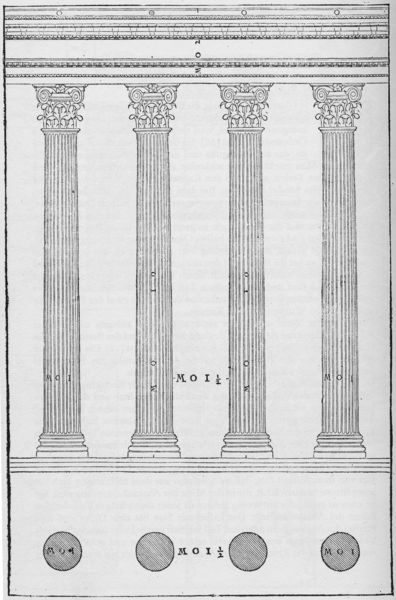
Titel: I Quattro Libri della Architettura, Buch I, Kap. 18 Von der kompositen Ordnung (Kolonnade)
Künstler: Andrea Palladio
Institution: (Seriendruck)
Schlagwörter: dunkel, grau, hell, schwarz, skizze, säule, säulen, weiss, zeichnung, dach, ornament, architektur, sockel, decke, front, kreis, rund, kanneliert, ansicht, bogen, studie, treppe, detail, ornamente, streifen, stufe, stufen, plinthe, vier, antike, motiv, kloster, draufsicht, druck, schnitt, schwarz weiss, buchstaben, kreise, beschriftung, entwurf, kopie, architrav, kapitelle, kapitell, fries, sims, gesims, frontalansicht, voluten, ionisch, griechisch, vorderansicht, kanneluren, plan, tempel, volute, basis, dorisch, korinthisch, schaft, querschnitt, bau, rillen, römisch, klassisch, kapitel, gebälk, grundriss, akanthus, traktat, aufriss, bauzeichnung, plinthen, basen, säulenordnung, ordnung, palladio, berechnung, bezeichnungen, rechnung, rähm, ionische, säulenordnungen, technische zeichnung, geografie, phrygische, aäulen, kapitale, archiektur, interkolumnium, kaneliert, griechische, lehbuch, äulenordnung, lreis, pi, frontsicht, buchstabenn